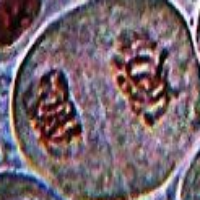
Label: telophase